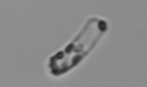
Label: Guinardia_striata